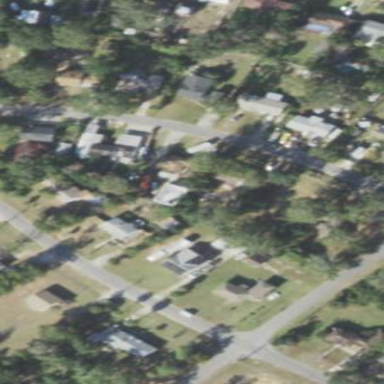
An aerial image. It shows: This residential area consists of single-family homes.